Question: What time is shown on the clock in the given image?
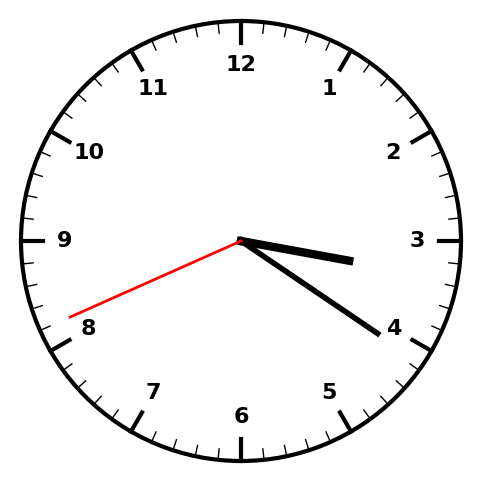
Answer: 03:20:41